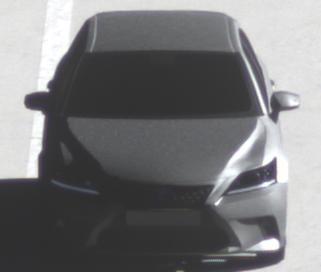
Make: Lexus
Model: CT 200h
Detailed model: CT (A10)
Model produced from: 2014/03
Model produced until: 2017/10
Doors: 5
Color: gray
Road condition: dry road
Daytime: morning or afternoon
Contrast: high contrast